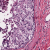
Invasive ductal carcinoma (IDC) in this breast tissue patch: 0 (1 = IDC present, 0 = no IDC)